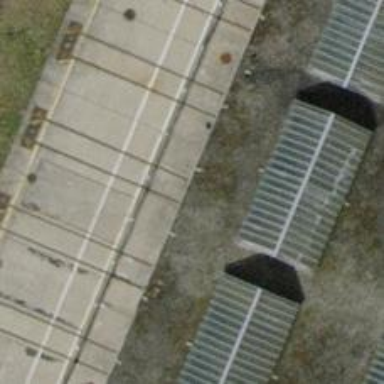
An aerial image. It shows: Railway yard with one track in service.